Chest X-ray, PA view. Patient: 24 years old, sex F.
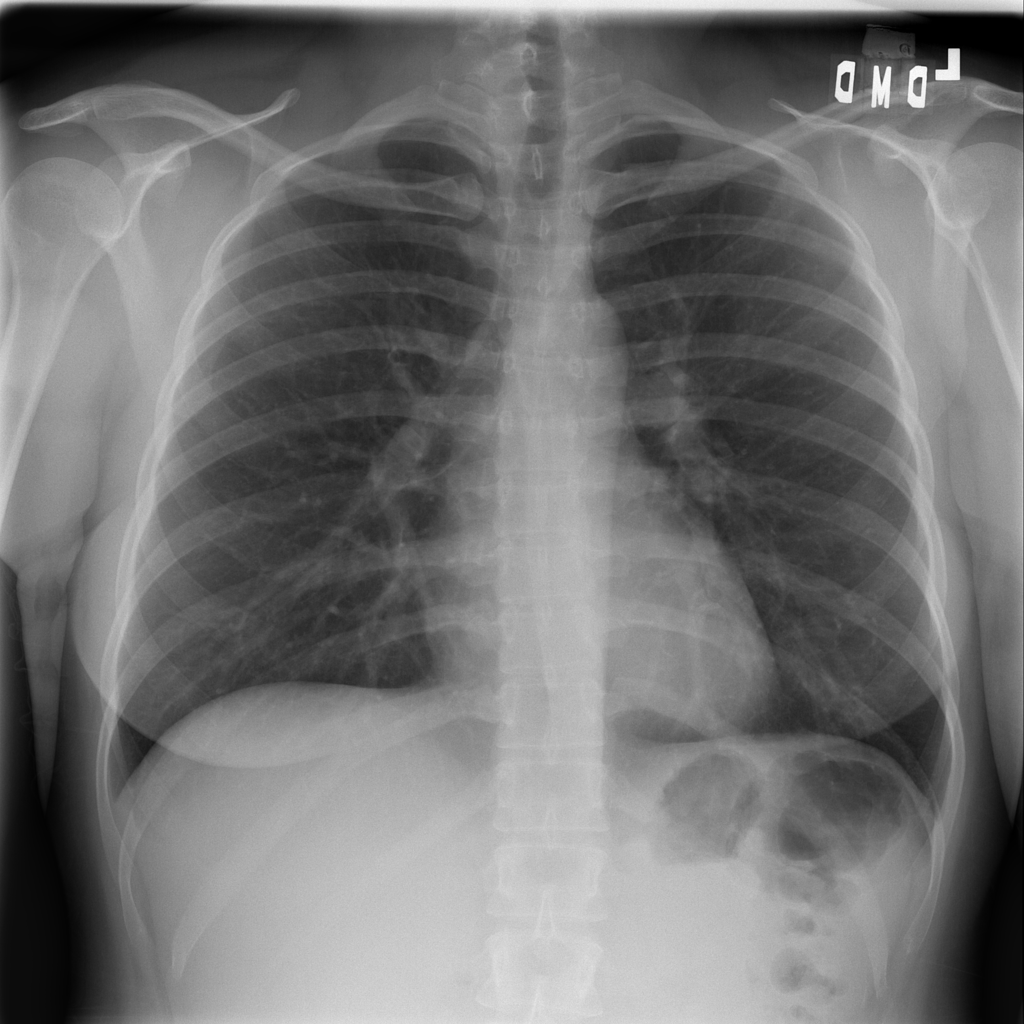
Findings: No Finding